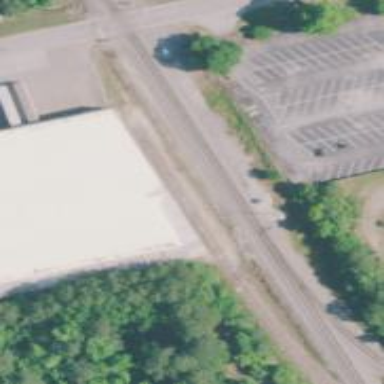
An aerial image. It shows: Loading dock for railways.